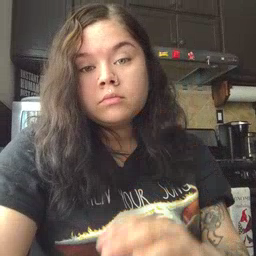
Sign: morning